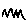
Label: zigzag